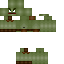
A female zombie skin with green skin dressed in a green robe top and brown pants, featuring a closed mouth.